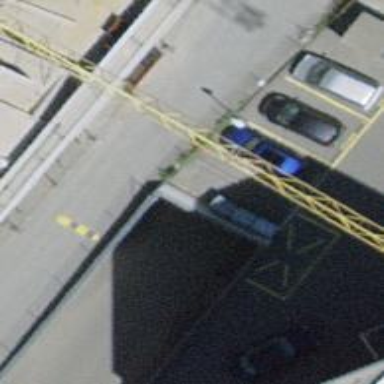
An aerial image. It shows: Parking entrance.